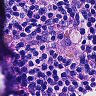
Metastatic tissue present: no